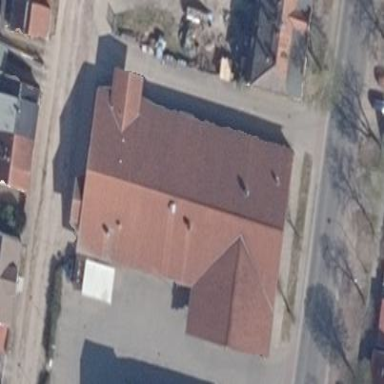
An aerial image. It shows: Retail building.